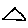
Label: triangle